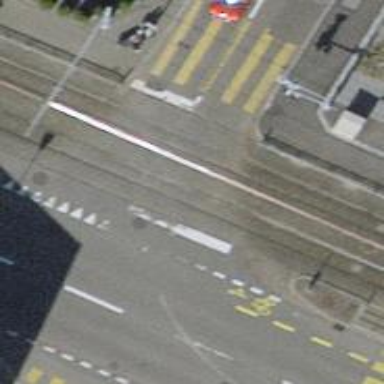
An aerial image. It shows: Tram level crossing on railway.